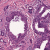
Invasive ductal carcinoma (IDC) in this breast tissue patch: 1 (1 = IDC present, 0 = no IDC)